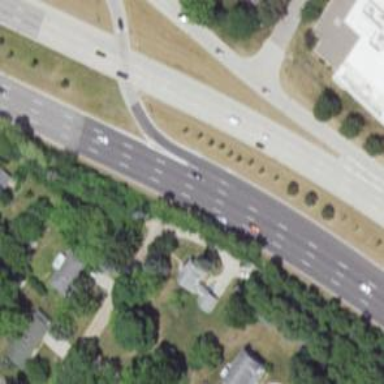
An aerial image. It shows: Primary link highway with asphalt surface.